Question: I'm creating a basic animation with javaFX, I have 5 rectangles in a row, I have two cirlces, red and blue. The red cricle is set on the first rectangle and the blue one is set on the fifth rectangle.
The idea is: If I click the first rectangle I want the red circle to travel to the fifth rectangle (by a translation) and once it gets there the blue rectangle (which is on the fifth rectangle) travels to the first one, in another word they exchange positions. I used the AnimationTimer class in my logic but the porblem is that the animation of both cirlces is synchronized when the pressedMouse event happens and that's not what I want, what I want is that the animation of the blue circle starts once the red circle's one is finished. I want to understand why is that happening? Is it kinda multiple thread? In case it is, when I run the program the red circle gets stuck in the middle however the blue one travels out of the bounds and hides, however if I comment one of the cirlce's position code for update (the update method) the app runs correctly, I hope I get an answer and I'm so thankful.
How to make my animation looks smoother because it stops for a fraction of a second and moves again.
here is my code:
'''
import javafx.animation.AnimationTimer;
import javafx.application.Application;
import javafx.event.EventHandler;
import javafx.scene.Scene;
import javafx.scene.input.MouseEvent;
import javafx.scene.layout.AnchorPane;
import javafx.scene.paint.Color;
import javafx.scene.paint.Paint;
import javafx.scene.shape.Circle;
import javafx.stage.Stage;
public class animation extends Application {
AnchorPane root = new AnchorPane();
//create a matrix from rectangle class to stock 5 rectangle objects
rectangle rect [] = new rectangle [5];
//isMoving gets the true value when the animation starts
private boolean isMoving = false;
private int traveledDistance = 30;
@Override
public void start(Stage primaryStage) {
//add 5 rectangles on the anchorpane
//rect[0], rect[2] and rect[4] have BURLYWOOD color
//rect[1], rect[3] have DARKBLUE color
for(int i = 0; i<5; i++)
{
if(i%2 == 0)
{
rect[i] = new rectangle();
rect[i].setFill(Color.BURLYWOOD);
}
else
{
rect[i] = new rectangle();
rect[i].setFill(Color.DARKBLUE);
}
//set all 5 rectangles as empty
rect[i].setRectEmpty(true);
//set all the 5 rectangles one after the other along the x axis
rect[i].setTranslateX(i*60);
//add the 5 rectangles to the parent
root.getChildren().add(rect[i]);
}
//instantiation of two circles (c and d) from cirlce class
circle c = new circle(Color.RED);
c.setName("redCircle");
circle d = new circle(Color.BLUE);
d.setName("blueCircle");
//set the position of the red circle centered relatively to rect[0]
//rect[0] is no longer empty as it contains the red circle
c.setTranslateX(30);
c.setTranslateY(30);
rect[0].setCircle(c);
rect[0].setCircleName(c.getName());
rect[0].setRectEmpty(false);
root.getChildren().add(c);
//set the position of the blue circle centered relatively to rect[4]
d.setTranslateX(4*60 +30);
d.setTranslateY(30);
rect[4].setCircle(d);
rect[4].setCircleName(d.getName());
root.getChildren().add(d);
displayedScene(primaryStage);
//when the parent is clicked
root.setOnMousePressed(new EventHandler<MouseEvent>(){
@Override
public void handle(MouseEvent event) {
//get the index of the clicked rectangle
int index = (int) event.getX()/60;
//if the clicked rectangle contains the red circle inside
if(!rect[index].isRectEmpty() && rect[index].getCircleName().equals("redCircle"))
{
Circle circle = rect[index].getCircle();
//update the postion of the red circle so that it occupies the last rectangle (rect[4])
update(index,5, circle);
//update the position of the blue circle so that it occupies the first rectangle(rect[0])
update(5,0, rect[4].getCircle());
}
}
});
}
//update method uses the AnimationTimer class
public void update(int initialPos, int lastPos, Circle circle)
{
AnimationTimer timer = new AnimationTimer() {
@Override
public void handle(long now) {
updateCirclePosition(initialPos, lastPos, circle);
if(!isMoving)
{
this.stop();
}
}
};
timer.start();
}
public void updateCirclePosition(int initialPos, int lastPos, Circle circle)
{
int dx = 2;
if(initialPos>lastPos)
{
dx = -1*dx;
}
isMoving = true;
int distance = Math.abs((lastPos - initialPos)*60);
if(traveledDistance<distance-30)
{
circle.setTranslateX(circle.getTranslateX() + dx);
traveledDistance +=Math.abs(dx);
}
else{
isMoving = false;
traveledDistance = 30;
}
}
//load the Stage
public void displayedScene(Stage primaryStage)
{
Scene scene = new Scene(root, 300, 60);
primaryStage.setScene(scene);
primaryStage.show();
}
public static void main(String[] args) {
launch(args);
}
// circle class extends Circle
public class circle extends Circle
{
private String name;
public circle(Paint color) {
super(30, color);
}
public String getName() {
return name;
}
public void setName(String name) {
this.name = name;
}
}
}
'''
And here is rectangle class:
'''
import javafx.scene.shape.Circle;
import javafx.scene.shape.Rectangle;
//rectangle class extends Rectangle
public class rectangle extends Rectangle {
private Circle circle;
private String circleName;
private boolean rectEmpty;
public rectangle() {
super(60, 60);
}
public Circle getCircle() {
return circle;
}
public void setCircle(Circle circle) {
this.circle = circle;
}
public boolean isRectEmpty() {
return rectEmpty;
}
public void setRectEmpty(boolean rectEmpty) {
this.rectEmpty = rectEmpty;
}
public String getCircleName() {
return circleName;
}
public void setCircleName(String circleName) {
this.circleName = circleName;
}
}
'''

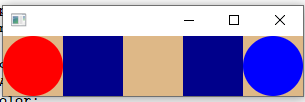
Answer: The following is an mre demonstrating the requested functionality.
Circles animation is done by 'animateCircles()'. It uses 'TranslateTransition' to translate a circle from one position to the other.
<URL> is used to start the next animation.
'''
import javafx.animation.TranslateTransition;
import javafx.application.Application;
import javafx.geometry.Bounds;
import javafx.geometry.Point2D;
import javafx.scene.Scene;
import javafx.scene.layout.Pane;
import javafx.scene.paint.Color;
import javafx.scene.shape.Circle;
import javafx.scene.shape.Rectangle;
import javafx.stage.Stage;
import javafx.util.Duration;
public class Animation extends Application {
private static final double SQUARE_SIZE = 60, RADIUS = SQUARE_SIZE /2, ANIMATION_TIME = 1;
private final Pane root = new Pane();
private final Rectangle rect [] = new Rectangle [5];
private final Circle circles [] = new Circle[2];
private boolean isMoving = false, isSwapped = false;
@Override
public void start(Stage primaryStage) {
for(int i = 0; i<rect.length; i++) {
rect[i] = new Rectangle(SQUARE_SIZE, SQUARE_SIZE, i%2 == 0 ? Color.BURLYWOOD : Color.DARKBLUE);
//set all the 5 rectangles one after the other along the x axis
rect[i].setTranslateX(i*SQUARE_SIZE);
root.getChildren().add(rect[i]);
}
circles[0] = new Circle(RADIUS,Color.RED);
circles[1] = new Circle(RADIUS,Color.BLUE);
//set the position of the red circle centered to rect[0]
Point2D center = centerOf(rect[0]);
circles[0].setTranslateX(center.getX());
circles[0].setTranslateY(center.getY());
//set the position of the blue circle centered to rect[4]
center = centerOf(rect[4]);
circles[1].setTranslateX(center.getX());
circles[1].setTranslateY(center.getY());
root.getChildren().add(circles[0]);
root.getChildren().add( circles[1]);
Scene scene = new Scene(root, SQUARE_SIZE*rect.length, SQUARE_SIZE);
primaryStage.setScene(scene);
primaryStage.show();
root.setOnMousePressed(event -> animateCircles());
}
//return the center point
private Point2D centerOf(Rectangle rect) {
Bounds bounds = rect.getBoundsInParent();
double x = bounds.getMinX() + 0.5 * bounds.getWidth();
double y = bounds.getMinY() + 0.5 * bounds.getHeight();
return new Point2D(x, y);
}
private void animateCircles() {
if(isMoving) return;
TranslateTransition translateCircle0 = new TranslateTransition(Duration.seconds(ANIMATION_TIME), circles[0]);
translateCircle0.setToX( isSwapped ? centerOf(rect[0]).getX() : centerOf(rect[4]).getX());
TranslateTransition translateCircle1 = new TranslateTransition(Duration.seconds(ANIMATION_TIME), circles[1]);
translateCircle1.setToX( isSwapped ? centerOf(rect[4]).getX() : centerOf(rect[0]).getX());
translateCircle0.setOnFinished(e-> {
translateCircle1.play();
});
translateCircle1.setOnFinished(e-> {
isMoving = false;
isSwapped = ! isSwapped;
});
isMoving = true;
translateCircle0.play();
}
public static void main(String[] args) {
launch(args);
}
}
'''
Alternatively you could implement 'animateCircles()' using 'SequentialTransition':
'''
private void animateCircles() {
if(isMoving) return;
TranslateTransition translateCircle0 = new TranslateTransition(Duration.seconds(ANIMATION_TIME), circles[0]);
translateCircle0.setToX( isSwapped ? centerOf(rect[0]).getX() : centerOf(rect[4]).getX());
TranslateTransition translateCircle1 = new TranslateTransition(Duration.seconds(ANIMATION_TIME), circles[1]);
translateCircle1.setToX( isSwapped ? centerOf(rect[4]).getX() : centerOf(rect[0]).getX());
SequentialTransition sequentialTransition = new SequentialTransition(translateCircle0, translateCircle1);
isMoving = true;
sequentialTransition.play();
sequentialTransition.setOnFinished(e-> {
isMoving = false;
isSwapped = ! isSwapped;
});
}
'''